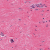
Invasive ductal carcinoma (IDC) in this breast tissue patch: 0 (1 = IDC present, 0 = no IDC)